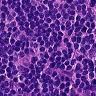
Metastatic tissue present: no